Field crop: maize
Growth stage: 2
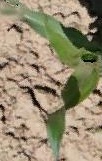
Species: maize